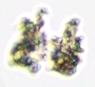
Label: Detritus